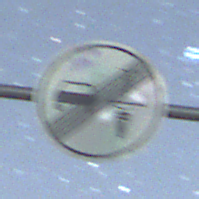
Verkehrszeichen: EndeVerbotUeberholenEinspurigeFahrzeuge
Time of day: Night
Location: Outdoor (Nature)
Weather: Clear
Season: NotSpecified
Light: Natural